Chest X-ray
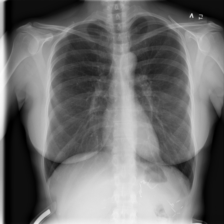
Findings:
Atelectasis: negative
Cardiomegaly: negative
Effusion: negative
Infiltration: negative
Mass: negative
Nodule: negative
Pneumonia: negative
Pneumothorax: negative
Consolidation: negative
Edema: negative
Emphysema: negative
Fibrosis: negative
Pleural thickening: negative
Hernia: negative